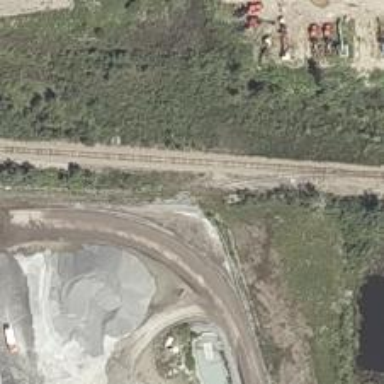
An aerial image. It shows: Rail spur service.